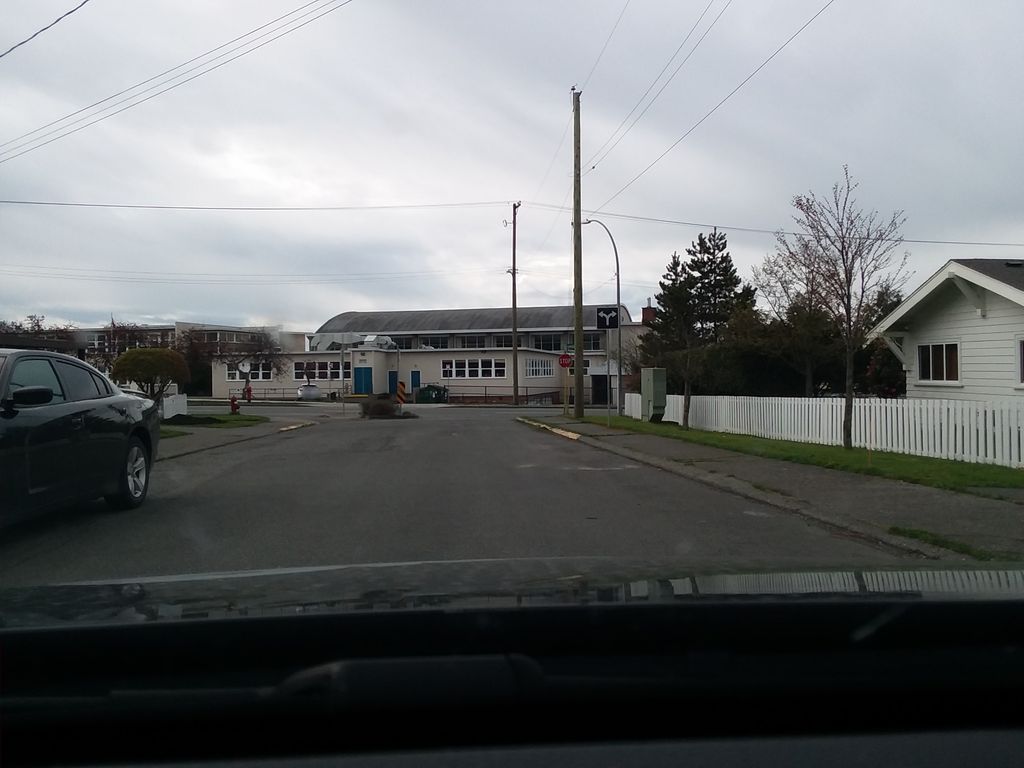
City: victoria